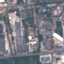
Land use / land cover class: Industrial